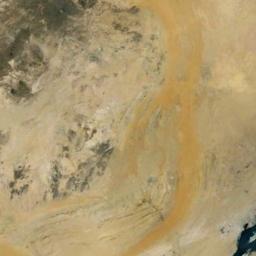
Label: desert